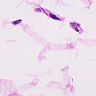
Metastatic tissue present: no